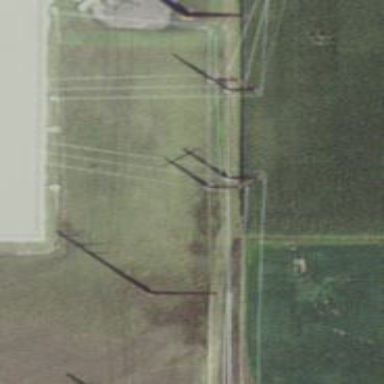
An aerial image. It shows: H-frame power tower with distinctive design.